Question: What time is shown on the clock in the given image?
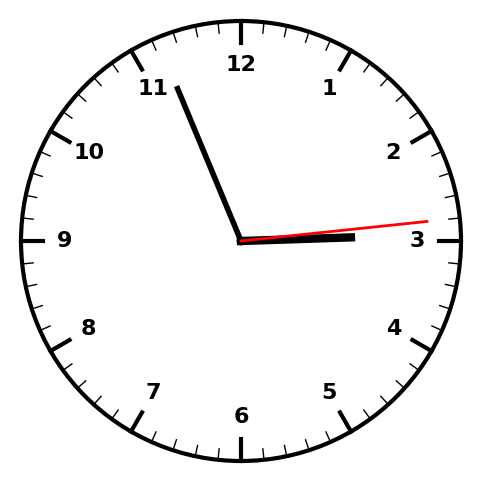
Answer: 02:56:14